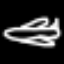
Label: airplane